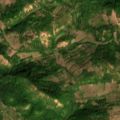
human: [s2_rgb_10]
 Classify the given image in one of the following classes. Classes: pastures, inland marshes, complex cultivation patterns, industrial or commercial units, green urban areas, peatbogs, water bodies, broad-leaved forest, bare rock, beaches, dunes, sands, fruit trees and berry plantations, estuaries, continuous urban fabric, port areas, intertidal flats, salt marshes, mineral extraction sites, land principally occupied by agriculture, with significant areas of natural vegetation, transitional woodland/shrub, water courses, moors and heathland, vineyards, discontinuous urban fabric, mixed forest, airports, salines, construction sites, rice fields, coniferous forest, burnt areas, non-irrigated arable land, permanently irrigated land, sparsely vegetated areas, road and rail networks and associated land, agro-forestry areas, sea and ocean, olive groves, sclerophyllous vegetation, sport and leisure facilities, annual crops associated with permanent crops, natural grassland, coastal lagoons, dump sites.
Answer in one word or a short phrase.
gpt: complex cultivation patterns, broad-leaved forest, transitional woodland/shrub